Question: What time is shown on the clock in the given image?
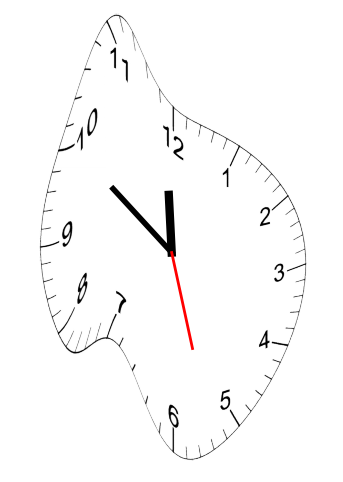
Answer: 11:50:27